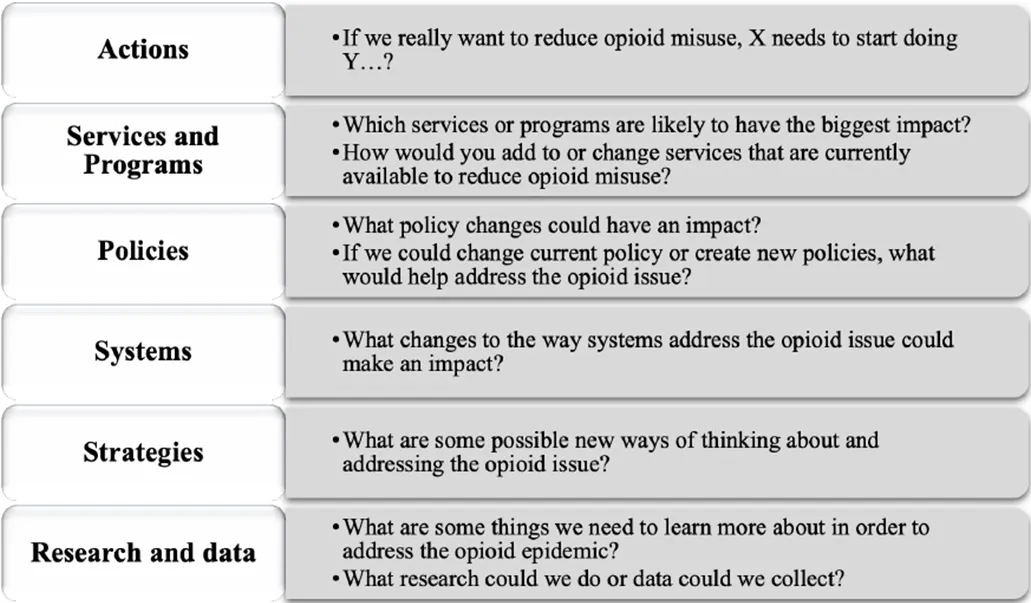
Prompts Used to Facilitate Strategy Development.
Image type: chart (chart)